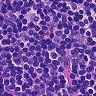
Metastatic tissue present: no